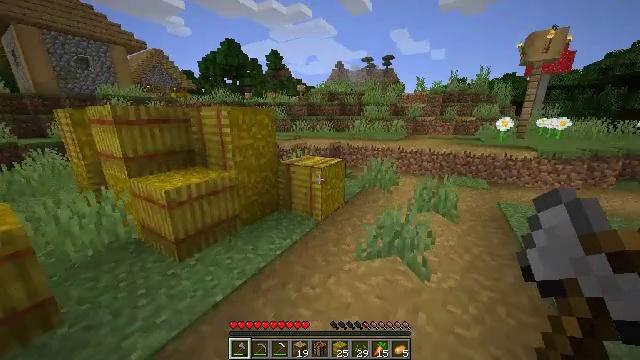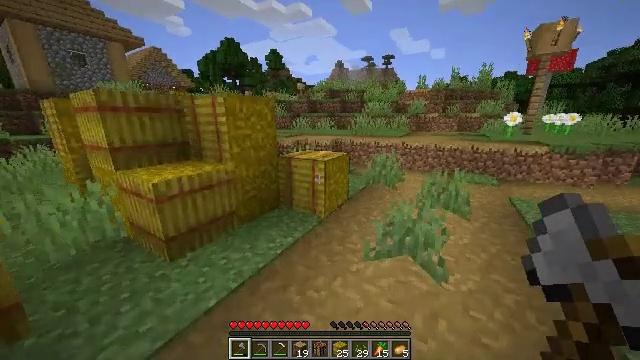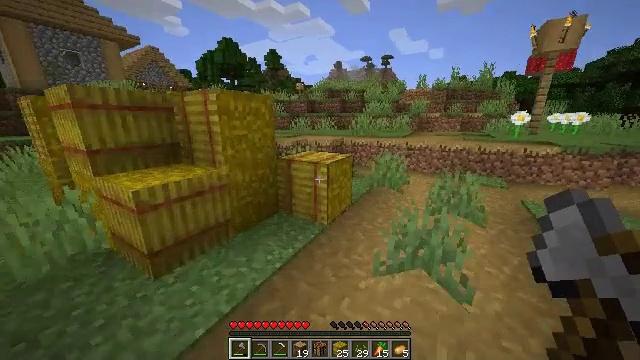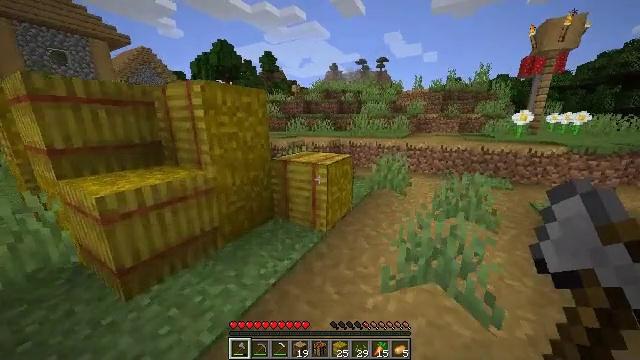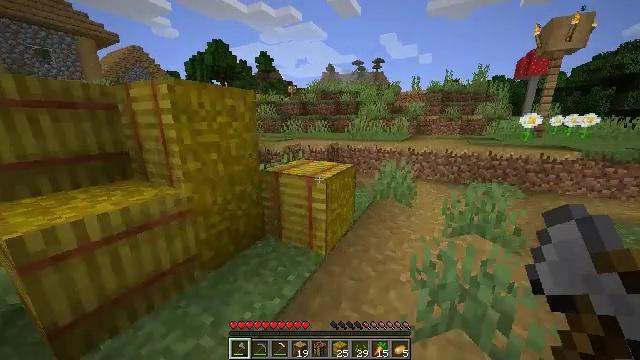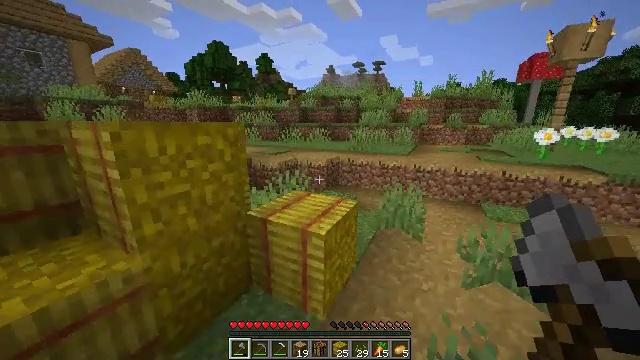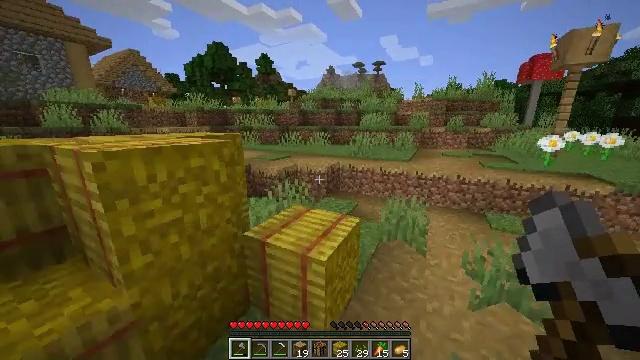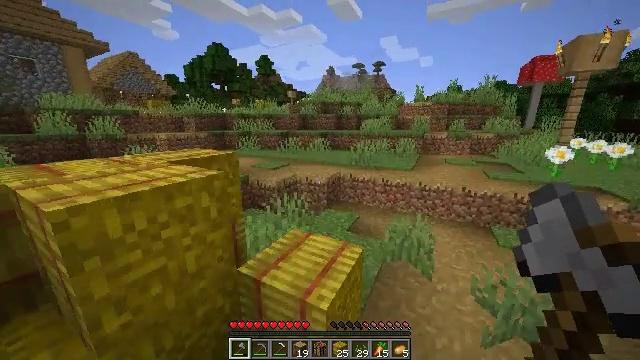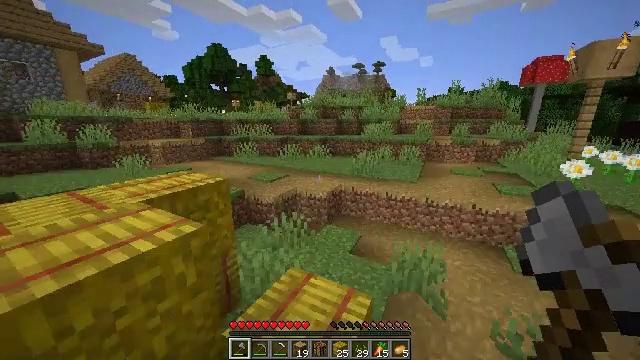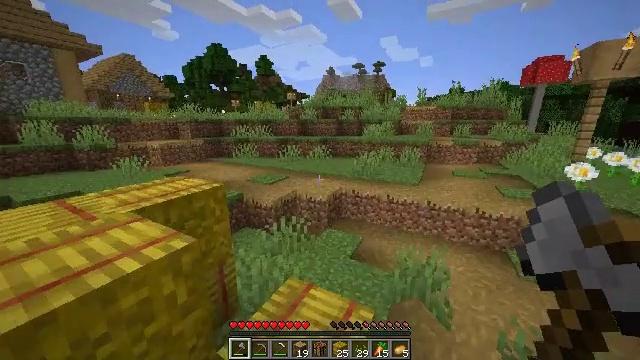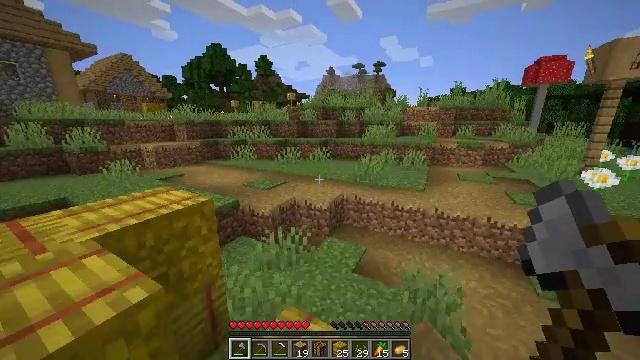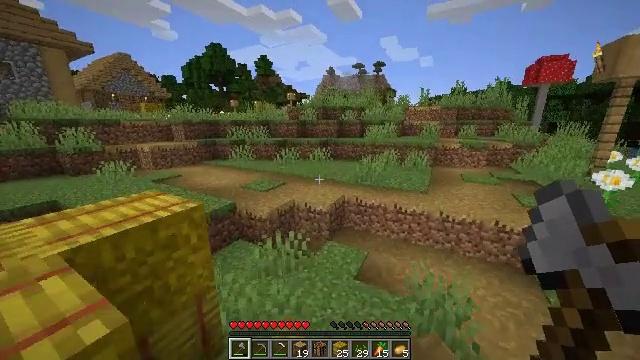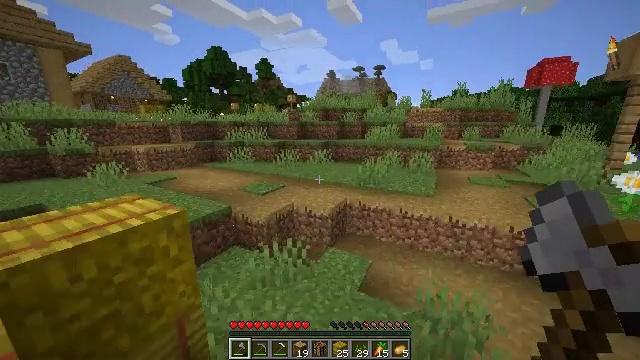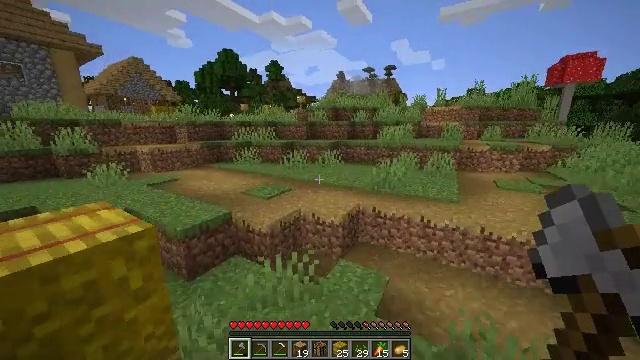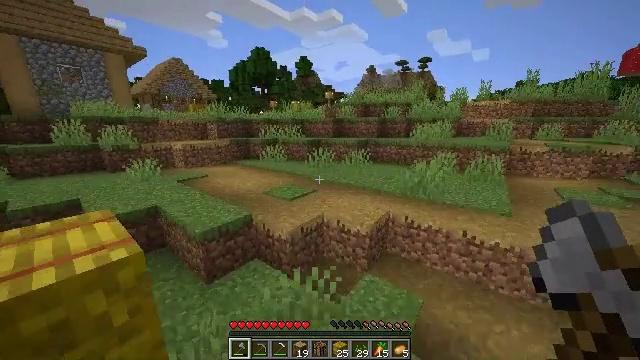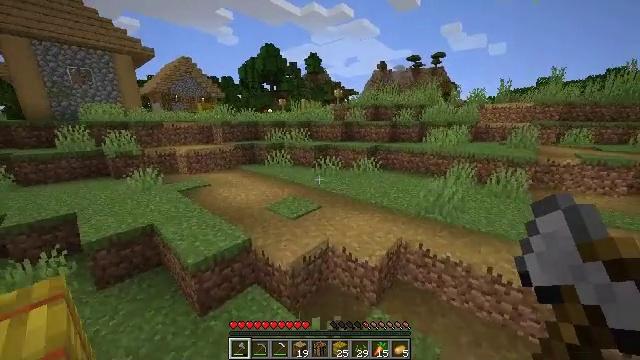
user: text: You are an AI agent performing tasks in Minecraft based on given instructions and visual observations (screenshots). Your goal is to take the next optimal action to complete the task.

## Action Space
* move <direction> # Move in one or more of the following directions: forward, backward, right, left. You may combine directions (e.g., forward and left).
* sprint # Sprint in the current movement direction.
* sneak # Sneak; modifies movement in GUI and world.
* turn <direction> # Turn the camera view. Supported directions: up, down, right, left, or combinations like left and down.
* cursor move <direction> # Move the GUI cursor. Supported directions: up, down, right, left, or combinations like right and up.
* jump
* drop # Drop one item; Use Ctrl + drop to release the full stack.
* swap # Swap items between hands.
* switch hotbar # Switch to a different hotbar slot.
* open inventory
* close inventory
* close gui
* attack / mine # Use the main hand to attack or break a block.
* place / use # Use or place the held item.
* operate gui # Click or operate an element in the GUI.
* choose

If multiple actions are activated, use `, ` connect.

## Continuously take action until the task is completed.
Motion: motion action
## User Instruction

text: Trim the tree by mining oak leaves.
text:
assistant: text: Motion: move forward, sprint
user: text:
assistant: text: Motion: move forward, sprint
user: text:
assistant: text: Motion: move forward, sprint, turn right
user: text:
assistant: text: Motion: move forward, sprint
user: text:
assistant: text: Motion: move forward, sprint, jump
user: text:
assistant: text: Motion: move forward, sprint, jump
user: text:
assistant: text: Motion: move forward, sprint, jump
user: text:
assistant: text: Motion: move forward, sprint, jump
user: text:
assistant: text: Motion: move forward, sprint, jump
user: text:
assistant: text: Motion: move forward, sprint, jump
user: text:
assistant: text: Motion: move forward, sprint, jump
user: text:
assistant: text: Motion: move forward, sprint, jump
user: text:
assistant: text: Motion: move forward, sprint, turn left, jump
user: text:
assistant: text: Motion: move forward, sprint, turn left, jump
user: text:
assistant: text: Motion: move forward, sprint, turn left and down, jump
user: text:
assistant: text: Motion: move forward, sprint, jump
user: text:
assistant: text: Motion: move forward, sprint, jump
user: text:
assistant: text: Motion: move forward, sprint, jump
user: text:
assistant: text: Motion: move forward, sprint, turn left, jump
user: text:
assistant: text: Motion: move forward, sprint, turn left and up, jump
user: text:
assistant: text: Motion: move forward, sprint, turn left and up, jump
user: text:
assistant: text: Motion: move forward, sprint, turn left and up, jump
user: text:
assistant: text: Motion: move forward, sprint, turn left and up, jump
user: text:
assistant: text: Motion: move forward, sprint, jump
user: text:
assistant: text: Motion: move forward, sprint
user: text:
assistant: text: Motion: move forward, sprint
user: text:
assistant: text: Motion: move forward, sprint
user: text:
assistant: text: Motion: move forward, sprint
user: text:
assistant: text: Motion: move forward, sprint
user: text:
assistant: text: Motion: move forward, sprint